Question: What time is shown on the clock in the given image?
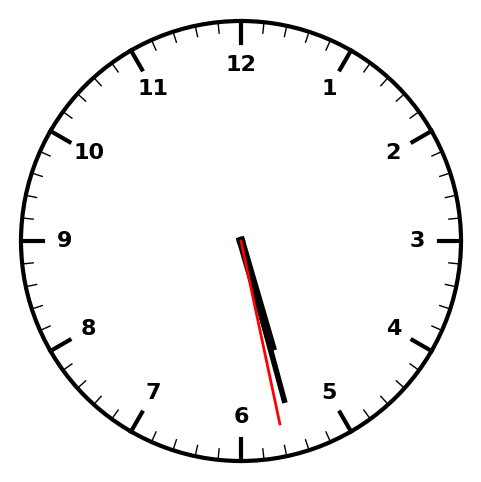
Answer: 05:27:28